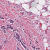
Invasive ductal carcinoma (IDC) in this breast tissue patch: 1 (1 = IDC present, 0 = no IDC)